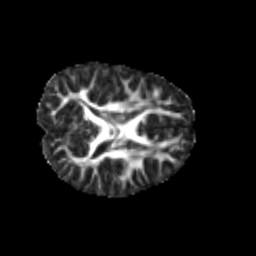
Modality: FA
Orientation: axial
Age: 6
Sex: male
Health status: healthy